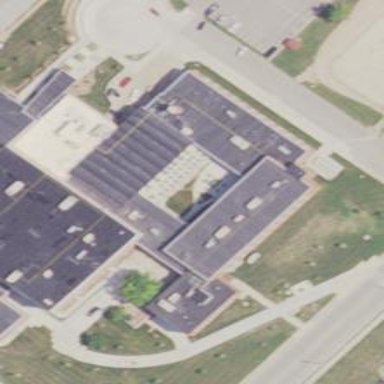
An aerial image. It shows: School building.